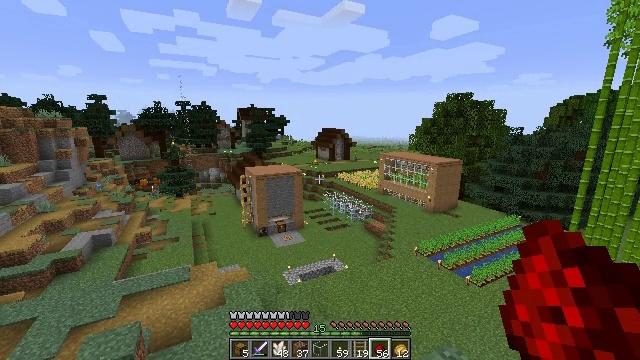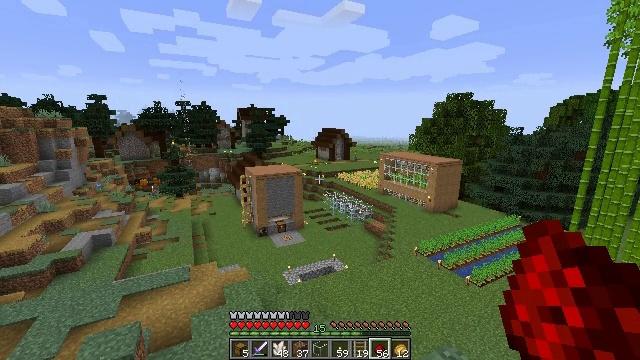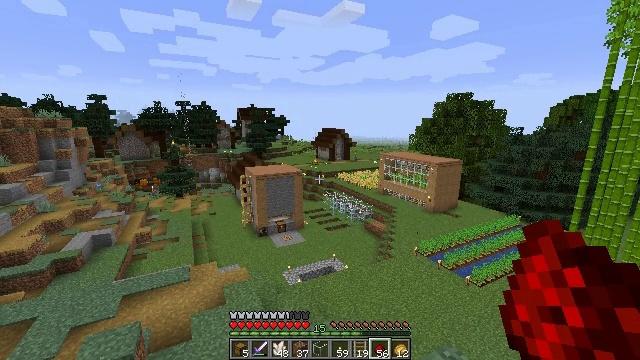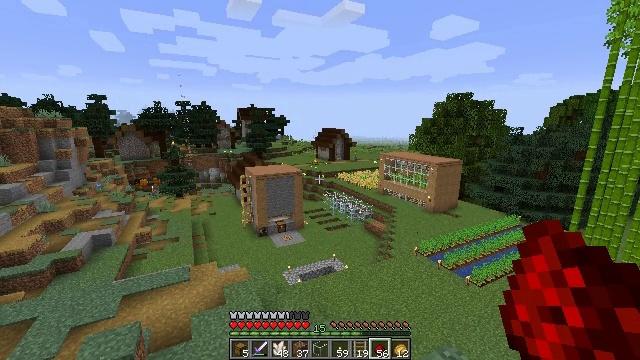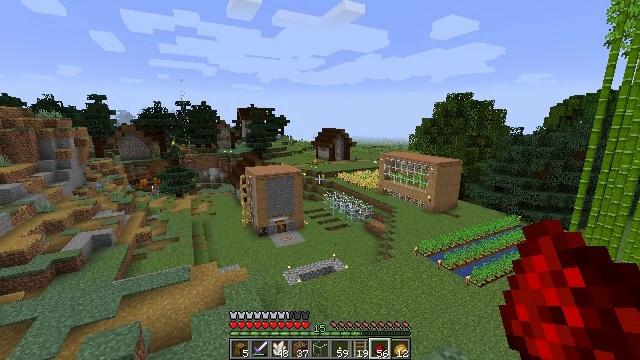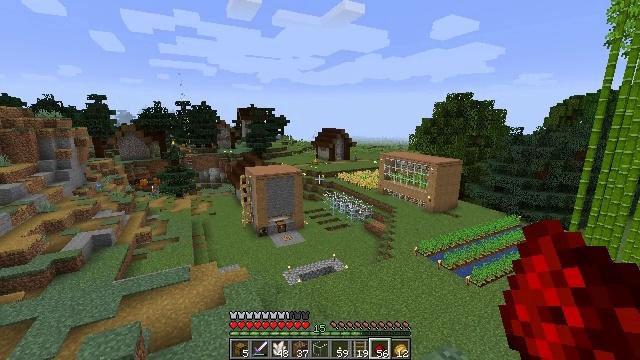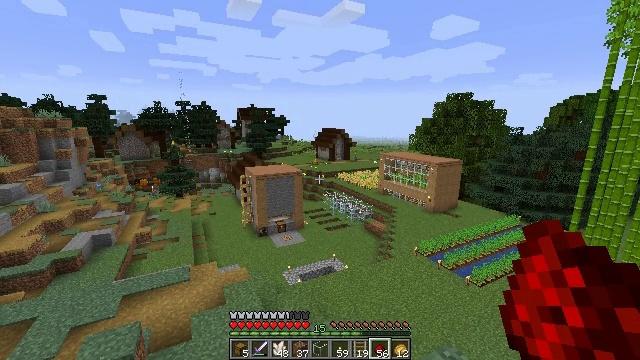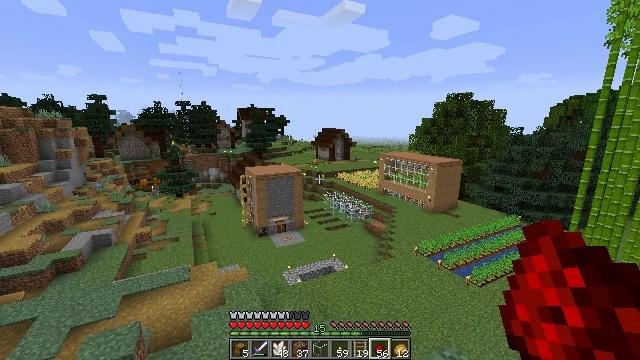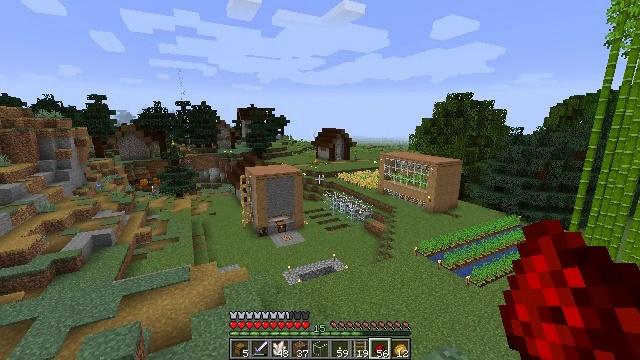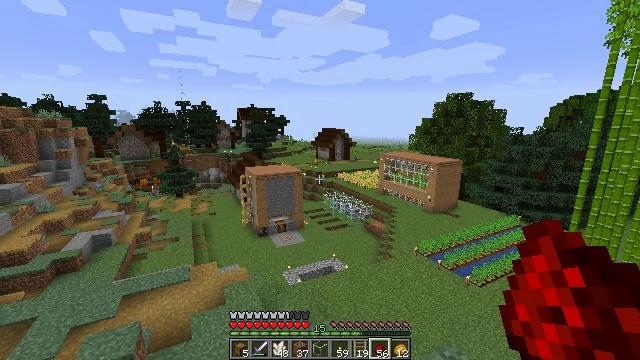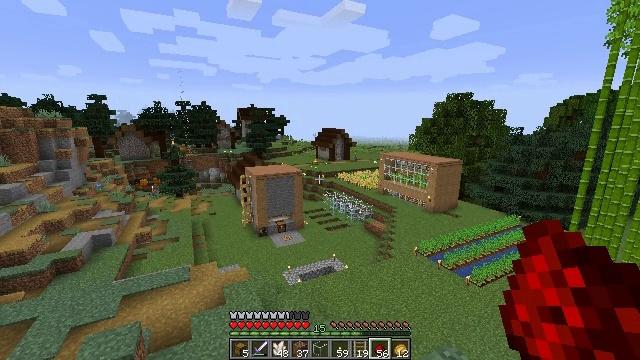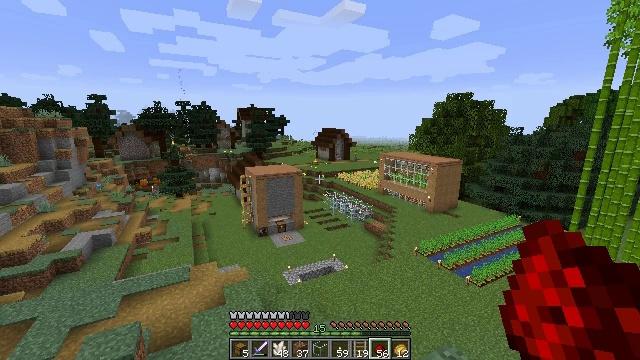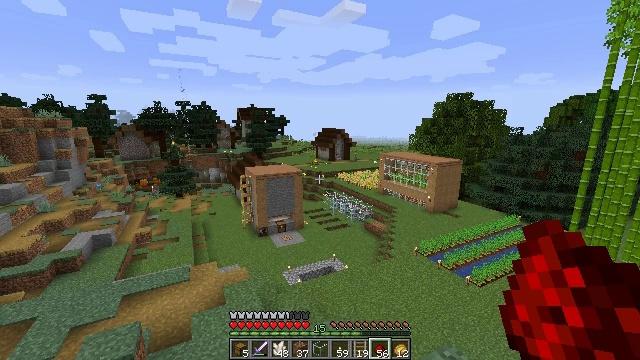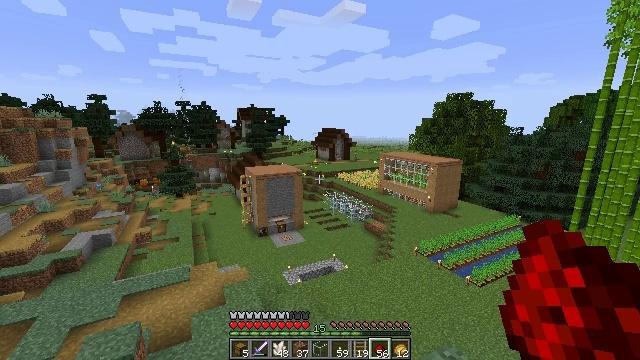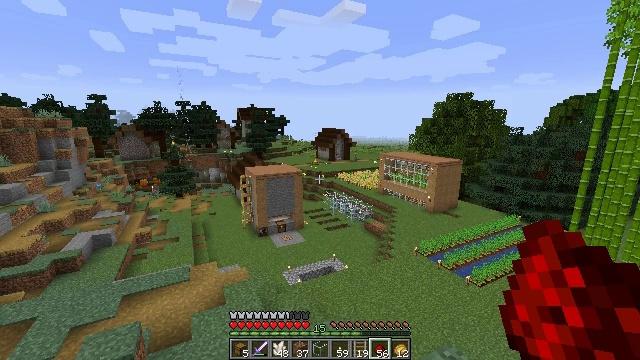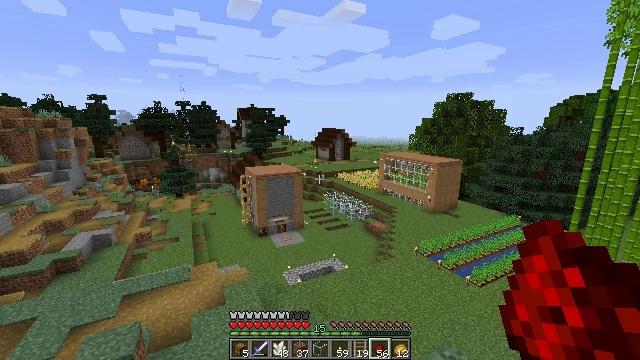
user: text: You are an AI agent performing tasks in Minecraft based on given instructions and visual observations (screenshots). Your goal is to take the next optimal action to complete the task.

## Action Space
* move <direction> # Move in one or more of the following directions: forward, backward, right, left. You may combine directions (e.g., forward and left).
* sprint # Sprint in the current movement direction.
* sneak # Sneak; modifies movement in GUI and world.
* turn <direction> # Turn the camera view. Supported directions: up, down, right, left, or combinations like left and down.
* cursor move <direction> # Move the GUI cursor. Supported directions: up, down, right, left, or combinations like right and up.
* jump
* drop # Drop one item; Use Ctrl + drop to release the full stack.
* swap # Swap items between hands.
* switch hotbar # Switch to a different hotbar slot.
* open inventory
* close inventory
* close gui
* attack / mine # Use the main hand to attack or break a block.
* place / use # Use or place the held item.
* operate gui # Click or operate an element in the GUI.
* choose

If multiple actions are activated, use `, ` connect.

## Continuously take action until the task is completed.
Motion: motion action
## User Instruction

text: Create black dye from resources.
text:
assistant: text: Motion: no_op
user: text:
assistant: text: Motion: no_op
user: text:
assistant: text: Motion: no_op
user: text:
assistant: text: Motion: no_op
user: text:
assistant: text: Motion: no_op
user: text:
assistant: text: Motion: no_op
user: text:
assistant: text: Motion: no_op
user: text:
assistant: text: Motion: no_op
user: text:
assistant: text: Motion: no_op
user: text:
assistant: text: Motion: no_op
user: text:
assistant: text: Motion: no_op
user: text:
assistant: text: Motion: no_op
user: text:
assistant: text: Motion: no_op
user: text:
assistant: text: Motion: no_op
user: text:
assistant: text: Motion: no_op
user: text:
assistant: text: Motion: no_op
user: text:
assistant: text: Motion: no_op
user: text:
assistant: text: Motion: no_op
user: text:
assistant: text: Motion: no_op
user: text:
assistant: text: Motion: no_op
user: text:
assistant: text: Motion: no_op
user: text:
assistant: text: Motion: no_op
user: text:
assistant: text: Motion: no_op
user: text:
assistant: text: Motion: no_op
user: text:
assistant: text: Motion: no_op
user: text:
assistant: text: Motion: no_op
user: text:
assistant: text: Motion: no_op
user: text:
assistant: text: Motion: no_op
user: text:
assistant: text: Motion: no_op
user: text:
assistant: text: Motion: no_op